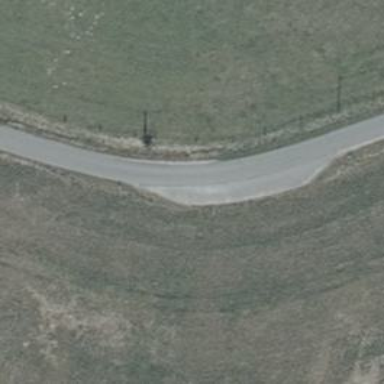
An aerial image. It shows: Passing place on the road.